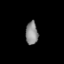
Tissue: lung
Cell type: Epithelial cells
Senescence score: 0.176
Nuclear area (px): 278
Mean DAPI intensity: 138.421